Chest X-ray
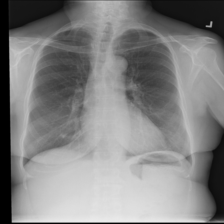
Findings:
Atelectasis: negative
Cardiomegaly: negative
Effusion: negative
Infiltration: positive
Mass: negative
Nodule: negative
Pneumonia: negative
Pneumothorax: negative
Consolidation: negative
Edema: negative
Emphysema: negative
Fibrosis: negative
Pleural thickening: negative
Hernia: negative